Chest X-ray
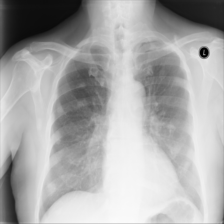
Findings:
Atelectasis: negative
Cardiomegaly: negative
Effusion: negative
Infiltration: negative
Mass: negative
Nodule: negative
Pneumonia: negative
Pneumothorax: negative
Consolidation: negative
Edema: negative
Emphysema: negative
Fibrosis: negative
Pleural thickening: negative
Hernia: negative